Field crop: maize
Growth stage: 2
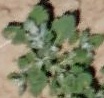
Species: chenopodium